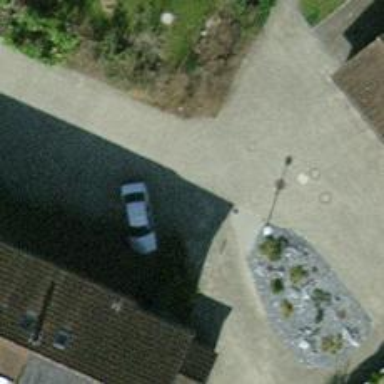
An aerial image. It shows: Service road with paving stones.